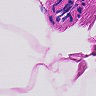
Metastatic tissue present: no